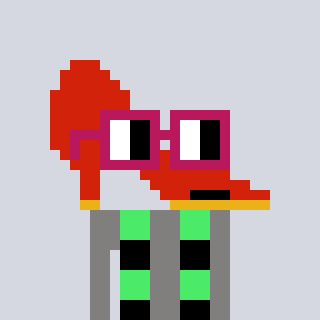
a pixel art character with square dark red glasses, a highheel-shaped head and a bluegrey-colored body on a cool background